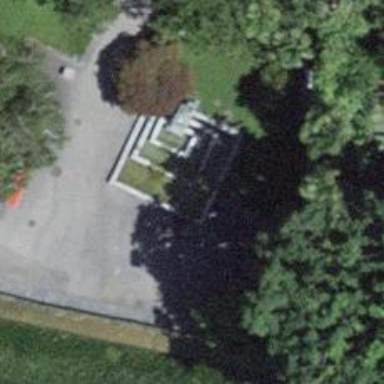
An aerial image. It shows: Fountain.